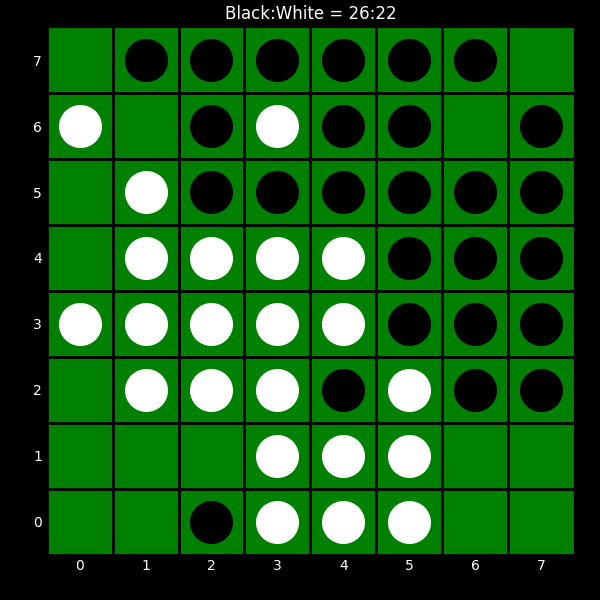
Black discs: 26
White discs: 22